Question: I have a nice set of fixtures that I use for testing. When a request test fails it is handy to run the app interactively with the test fixtures loaded. But if I run the full server with -e test I get all kinds of crazy errors, probably having to do with the pipeline.
-- edit --
When I visit the home page I get this in the browser:

I say it's crazy, because I don't understand it :) In particular, I am using twitter-bootstrap and I am unclear about sass/scss/css work with Twitter Bootstrap + Rails so it's highly likely that I have some detail wrong in how I am using them together (or that the gem twitter-bootstrap-rails has some bug.)
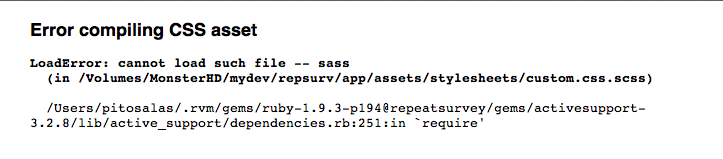
Answer: Ah, much better question :-).
The 'twitter-bootstrap-rails' gem uses LESS, which is similar to SASS in what it does, but the same. SASS is the default for Rails, and a good choice. If you want to use SASS, (and based on the error, it appears you are), then use the <URL>. It may be possible to use both LESS and SASS together, but that seems like a Bad Idea to me.
Check out <URL> which covers using Twitter Bootstrap in Rails. It covers both alternatives. And then fork over the $9 to get Pro access to his continued RailsCast with more details.